Question: I'm using Flask to serve .m3u8 and .ts files to simulate a vod stream.
The video player does not stream the file and shows an error (see the screenshot below). I can't find a log of what error it is.

Is there a log message somewhere that I'm missing? What is causing this and how can I fix it?
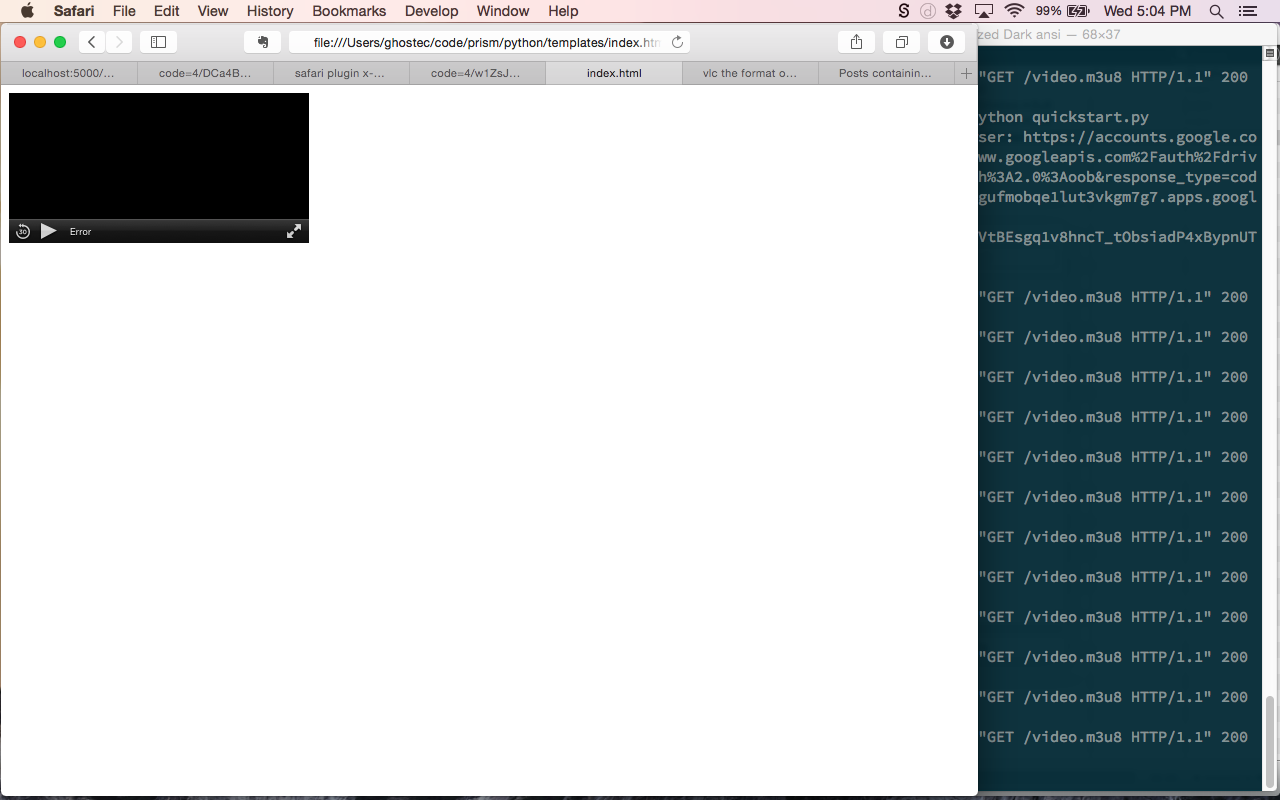
Answer: The development server runs in single threaded mode by default, meaning it can only handle one request at a time. You are requesting streams of two files at once, the .m3u8 and the .ts. You can pass <URL> to allow handling of multiple requests at once, but that comes with it's own problems. The development server in general seems to have problems streaming html5 video and audio. The real solution is to use an actual server such as Nginx or Apache to serve the media files.